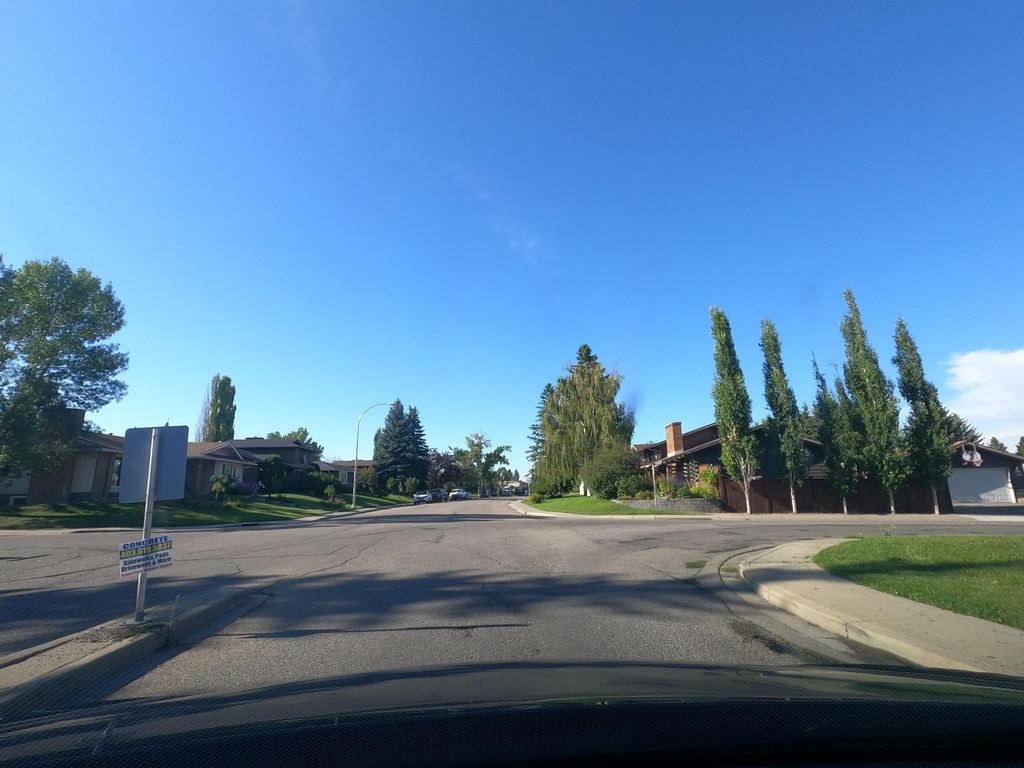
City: calgary